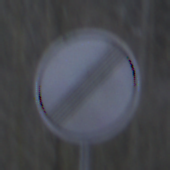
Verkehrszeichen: EndeSaemtlicherBegrenzungen
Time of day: MorningAfternoon
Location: Outdoor (Nature)
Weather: Overcast
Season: Winter
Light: Natural